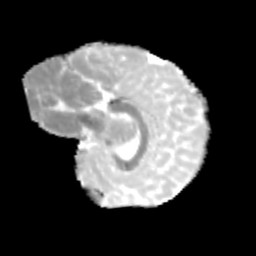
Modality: MD
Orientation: sagittal
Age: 10
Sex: female
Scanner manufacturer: siemens
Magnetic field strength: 3 T
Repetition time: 3.8 s
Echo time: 0.07 s